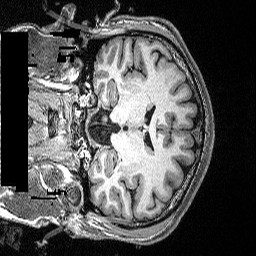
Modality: T1w
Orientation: coronal
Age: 23
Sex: male
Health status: healthy
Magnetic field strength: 3 T
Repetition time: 2.53 s
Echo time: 0.00331 s